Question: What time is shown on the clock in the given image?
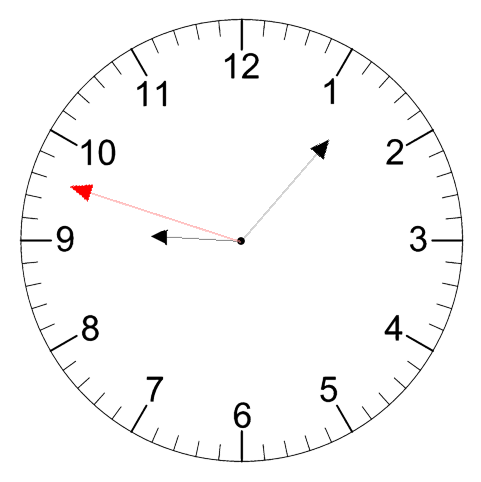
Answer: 09:06:48